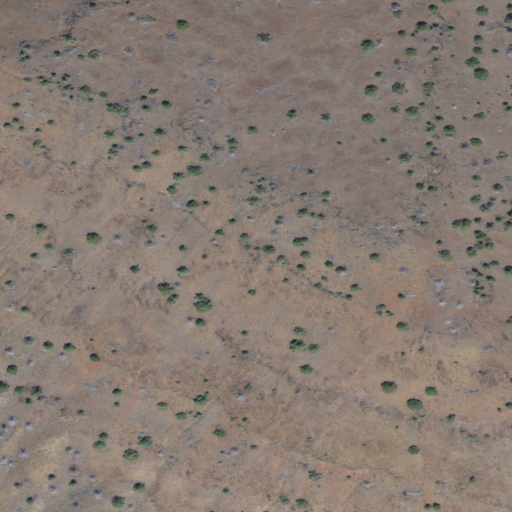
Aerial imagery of mountain in Oregon named Briley Mountain containing grassland and shrub